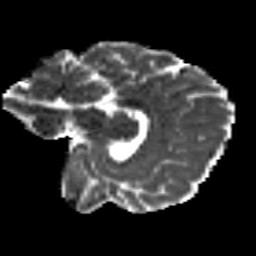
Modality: MD
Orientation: sagittal
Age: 24
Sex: female
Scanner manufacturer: siemens
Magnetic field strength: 3 T
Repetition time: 8.8 s
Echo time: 0.085 s